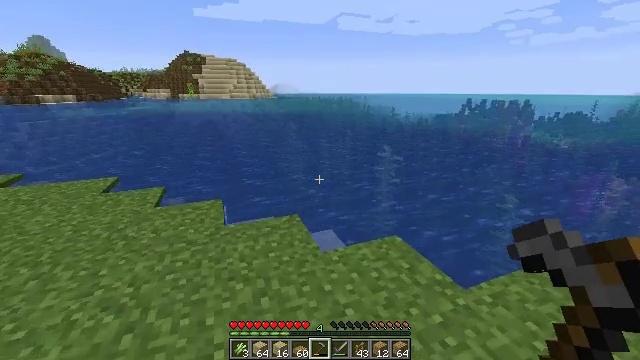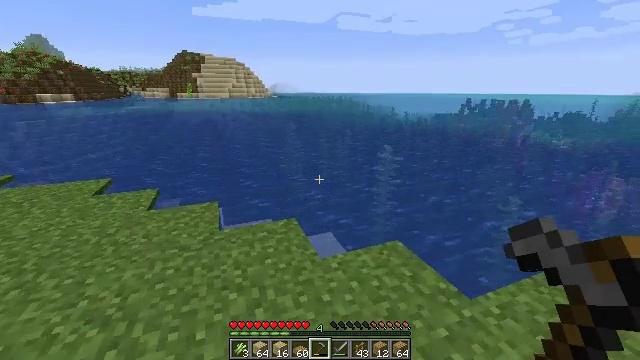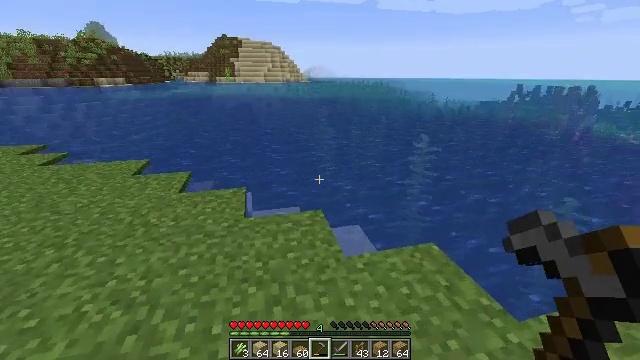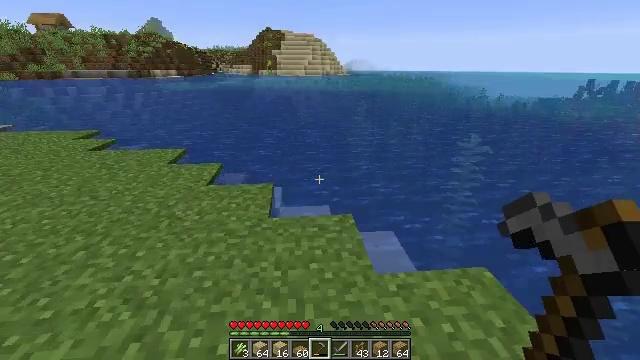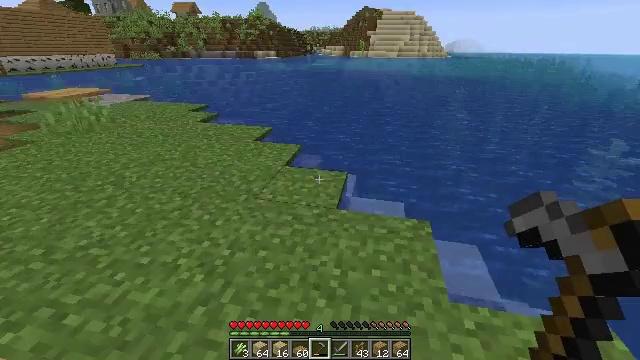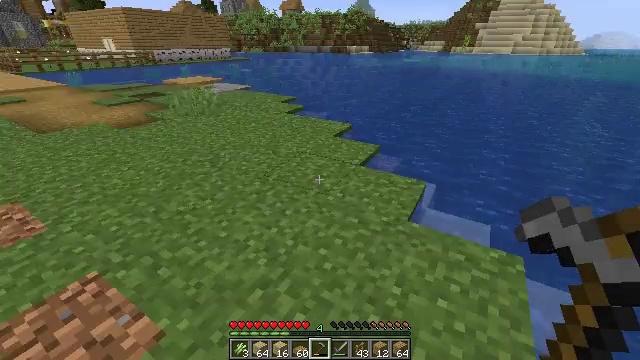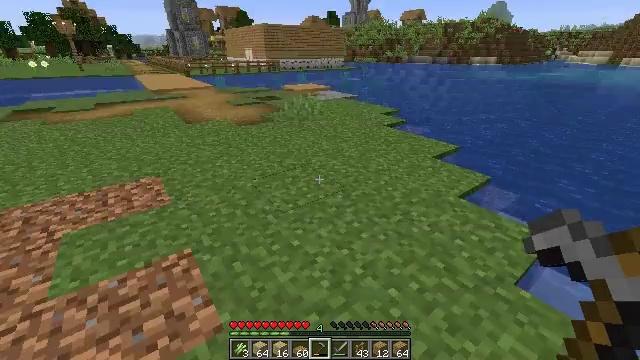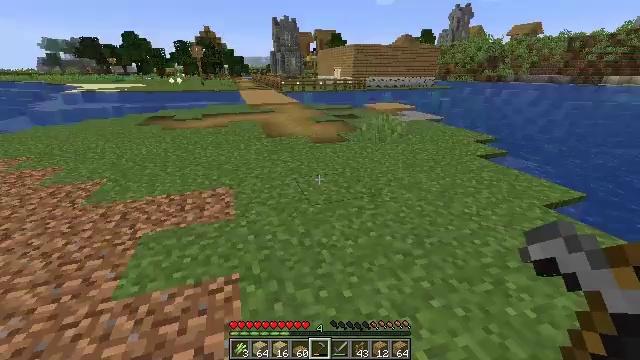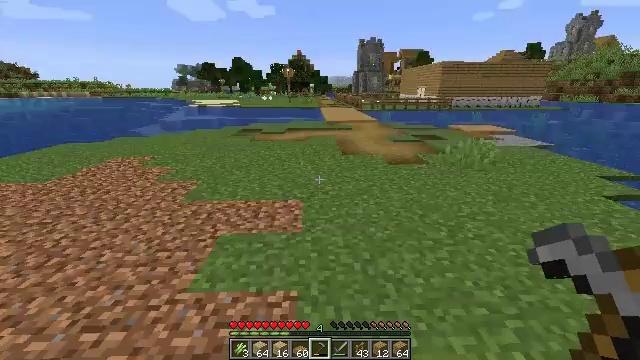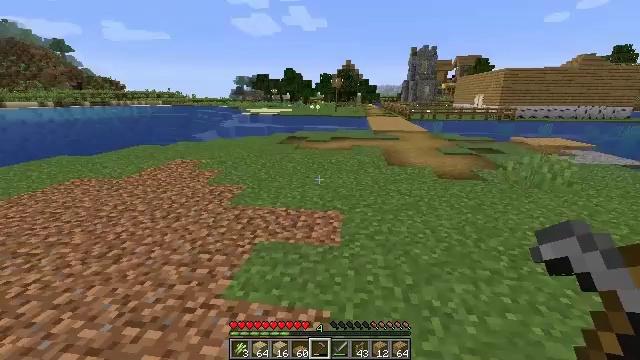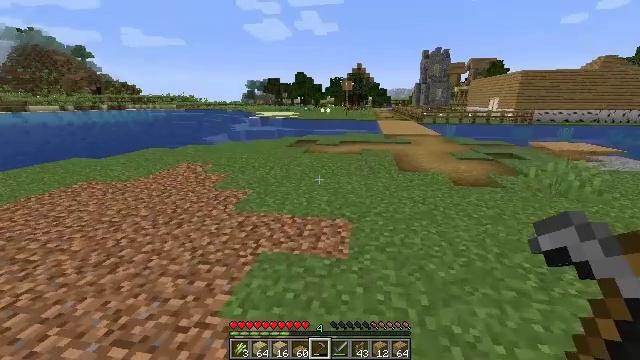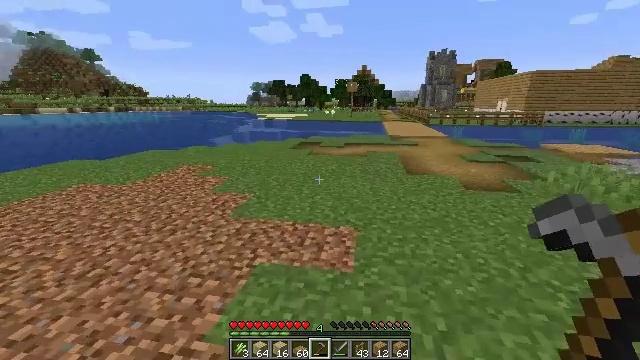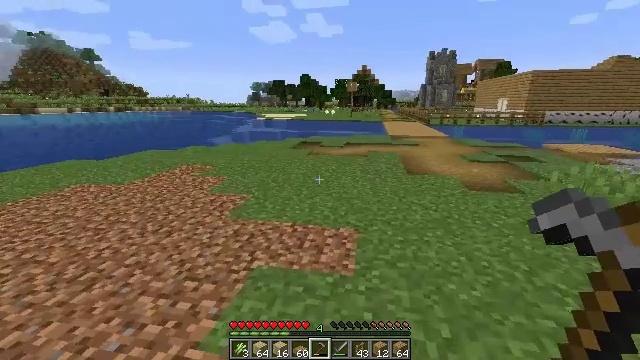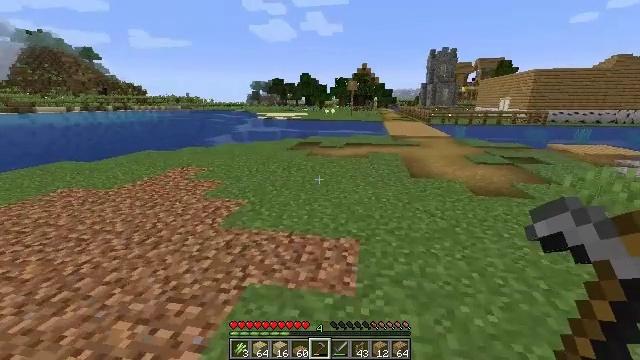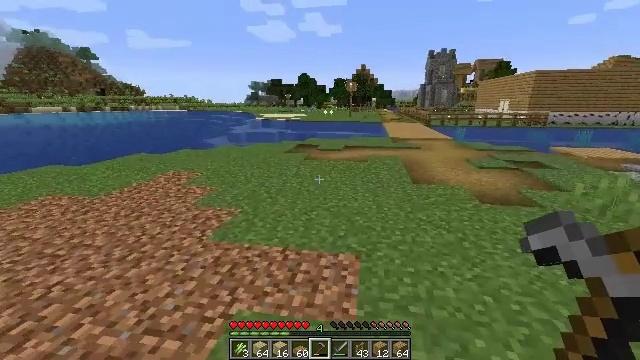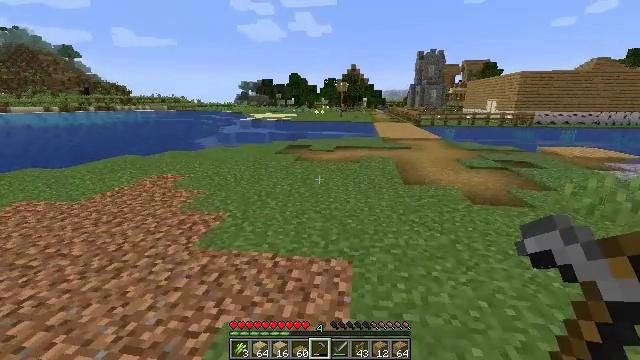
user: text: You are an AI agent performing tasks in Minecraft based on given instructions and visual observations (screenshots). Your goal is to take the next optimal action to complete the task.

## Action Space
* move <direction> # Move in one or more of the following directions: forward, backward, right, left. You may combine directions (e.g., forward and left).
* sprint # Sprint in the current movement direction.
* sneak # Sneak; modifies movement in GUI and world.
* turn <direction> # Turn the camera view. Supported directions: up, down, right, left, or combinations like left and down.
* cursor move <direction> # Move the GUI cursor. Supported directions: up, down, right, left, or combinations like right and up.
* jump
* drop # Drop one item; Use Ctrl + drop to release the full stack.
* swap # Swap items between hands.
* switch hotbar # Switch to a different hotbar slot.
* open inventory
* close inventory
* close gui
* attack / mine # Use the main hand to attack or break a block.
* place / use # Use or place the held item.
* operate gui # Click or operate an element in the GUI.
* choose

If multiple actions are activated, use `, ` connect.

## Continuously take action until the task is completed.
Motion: motion action
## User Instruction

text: Gather grass by holding the left mouse button.
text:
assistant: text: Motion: move forward
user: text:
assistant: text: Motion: move forward, turn left and down
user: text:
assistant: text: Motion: move forward, turn left and down
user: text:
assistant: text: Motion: move forward, turn left and down
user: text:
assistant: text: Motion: move forward, turn left
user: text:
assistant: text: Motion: move forward, turn left and up
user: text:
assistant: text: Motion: move forward, turn left and up
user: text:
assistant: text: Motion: move forward, turn left and up
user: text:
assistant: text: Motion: move forward, turn left and up
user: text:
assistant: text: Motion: move forward, turn left
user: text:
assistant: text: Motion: move forward, turn left
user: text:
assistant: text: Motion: move forward
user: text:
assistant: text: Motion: move forward
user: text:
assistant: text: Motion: move forward
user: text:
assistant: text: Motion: move forward, turn right
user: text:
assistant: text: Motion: move forward, turn right
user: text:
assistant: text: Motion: move forward, turn right
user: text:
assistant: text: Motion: move forward, turn right and down
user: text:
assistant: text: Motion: move forward, turn right
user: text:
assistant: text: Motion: move forward, turn right
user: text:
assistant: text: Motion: move forward, turn right
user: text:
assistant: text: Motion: move forward, turn right
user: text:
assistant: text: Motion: move forward
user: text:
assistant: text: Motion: move forward
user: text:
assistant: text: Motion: move forward, turn down
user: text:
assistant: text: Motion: move forward, turn left and down
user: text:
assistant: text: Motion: move forward, turn left and down
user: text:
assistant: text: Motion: move forward, turn left and down
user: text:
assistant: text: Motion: move forward
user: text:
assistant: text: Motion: move forward